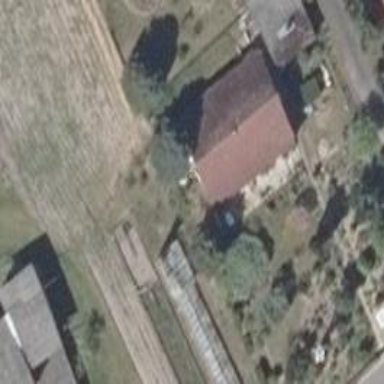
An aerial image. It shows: Detached building.